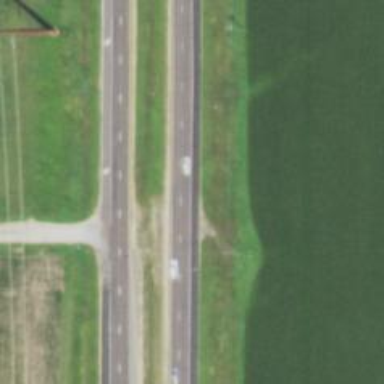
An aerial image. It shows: Asphalt trunk highway which is also expressway.